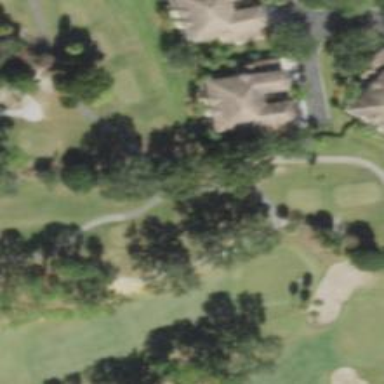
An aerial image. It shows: Service road designated as golf cart path.